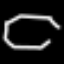
Label: octagon